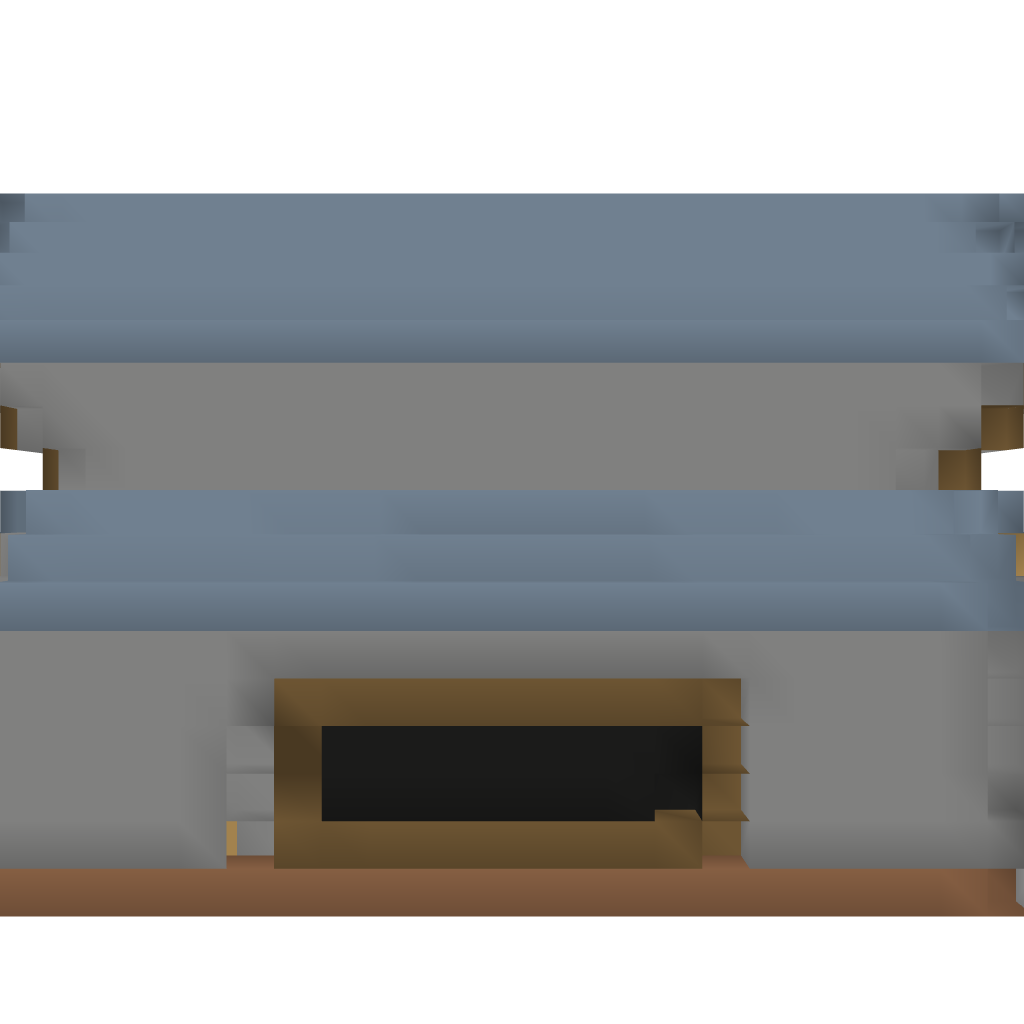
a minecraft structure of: Medival Home